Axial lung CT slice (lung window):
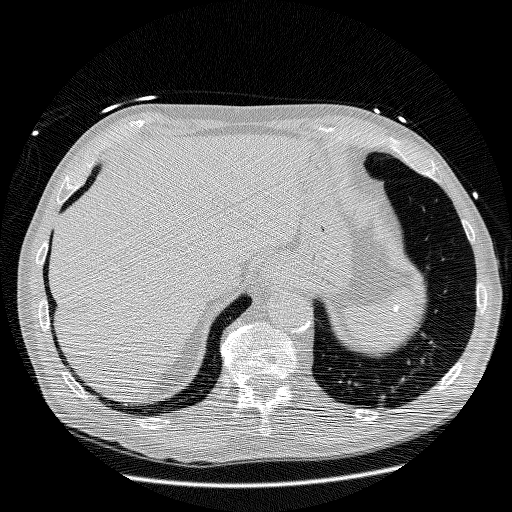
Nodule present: no